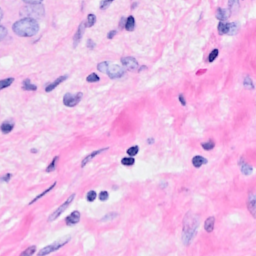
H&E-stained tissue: Breast